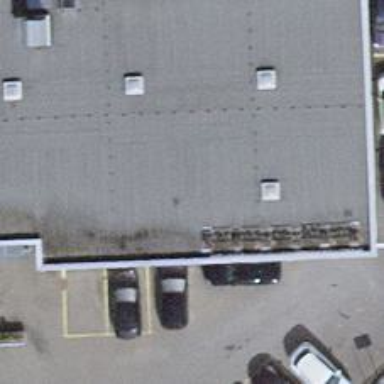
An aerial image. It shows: Car repair shop.